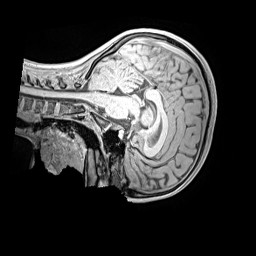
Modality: MP2RAGE
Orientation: sagittal
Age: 12
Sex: female
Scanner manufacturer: siemens
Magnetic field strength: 3 T
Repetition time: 4 s
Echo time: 0.00299 s